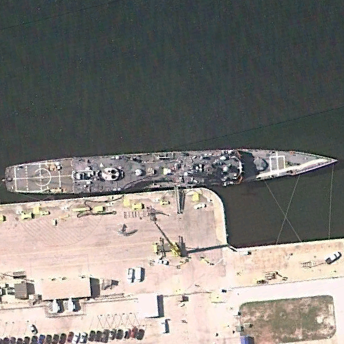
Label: cruiser